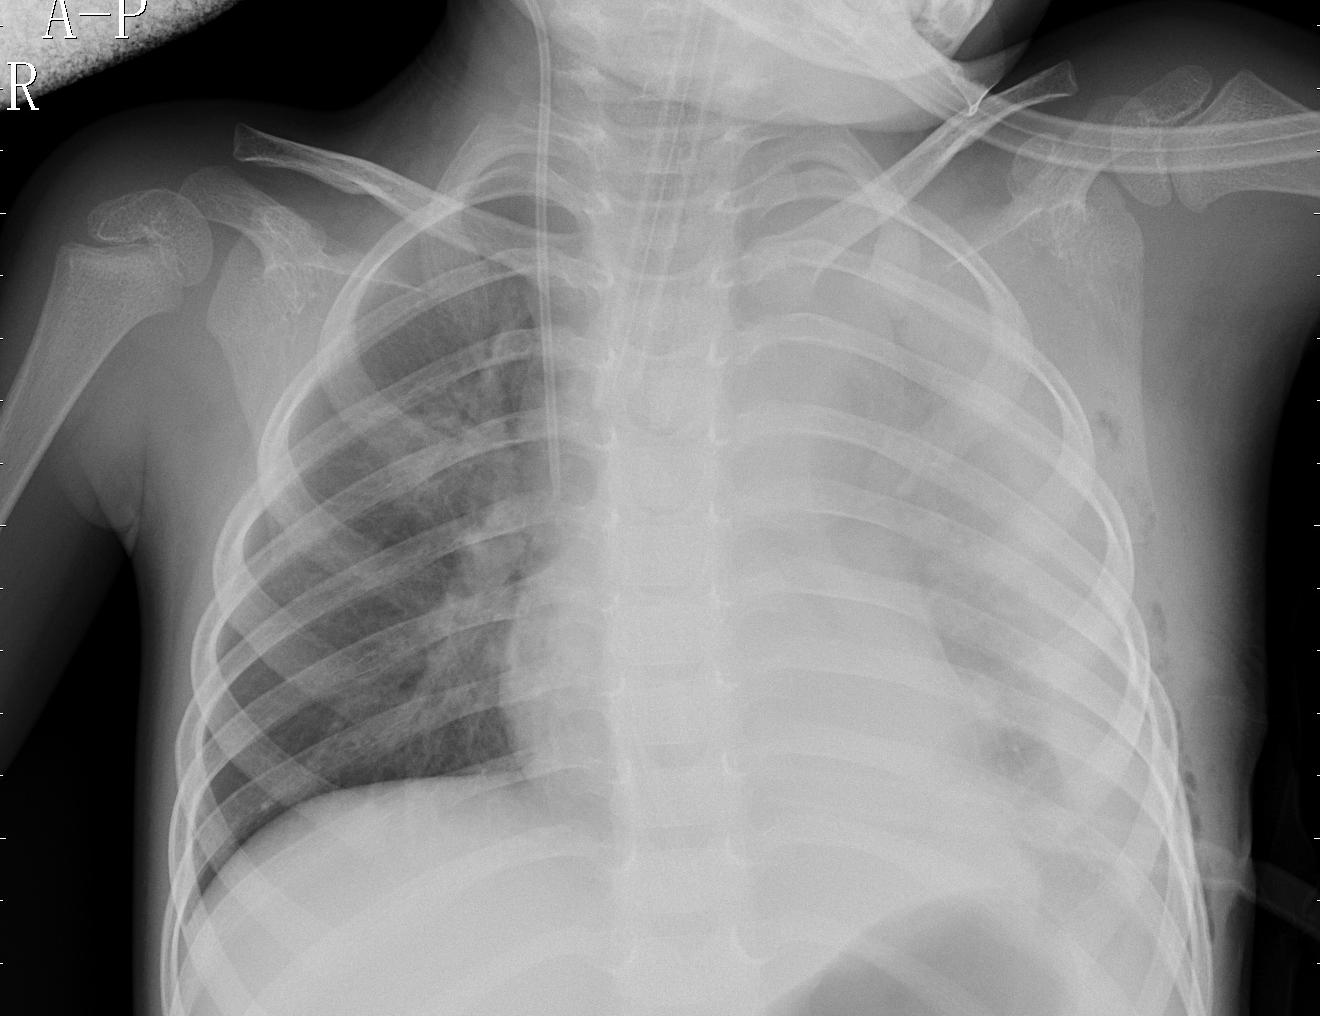
Diagnosis: PNEUMONIA